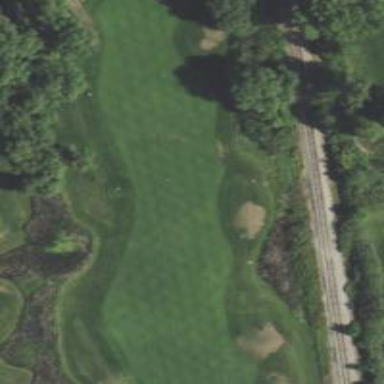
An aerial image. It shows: Golf fairway surrounded by grass.